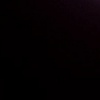
Label: space